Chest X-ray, AP view. Patient: 69 years old, sex M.
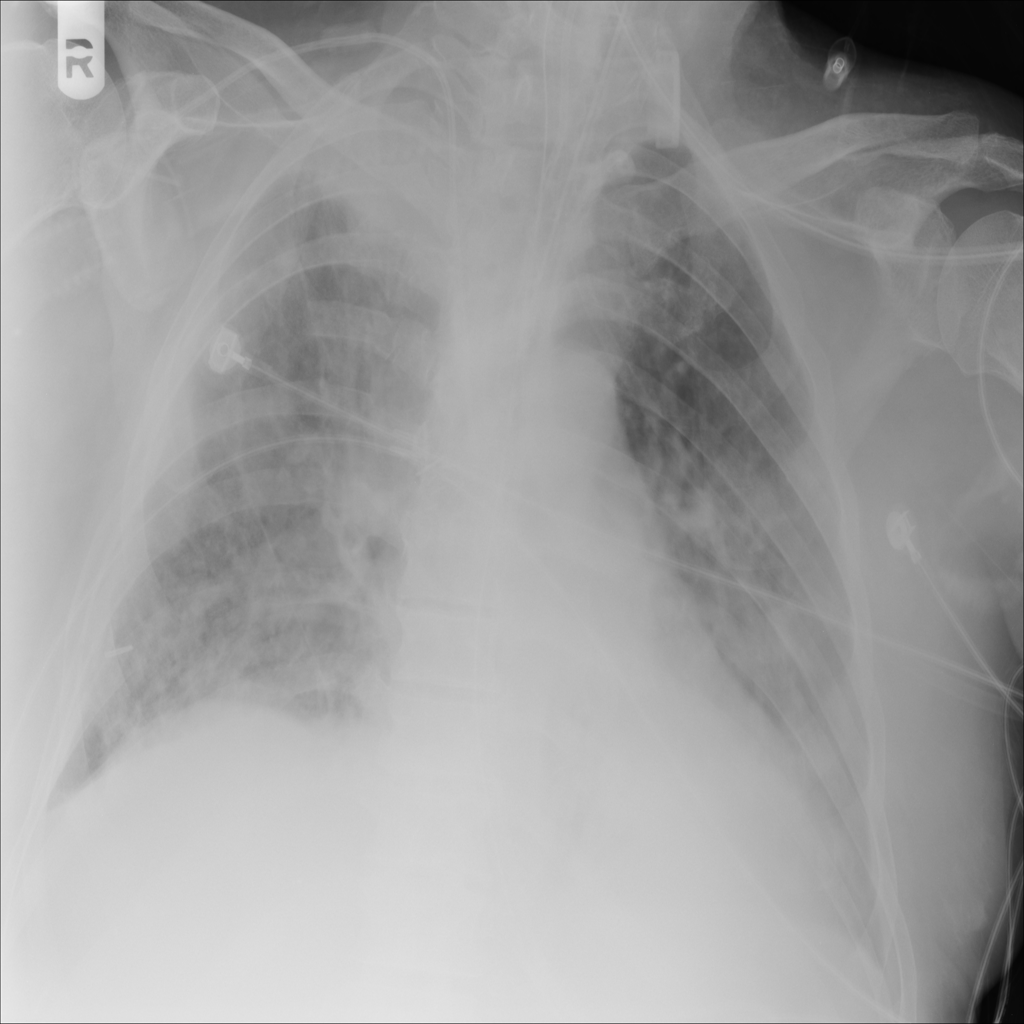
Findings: No Finding